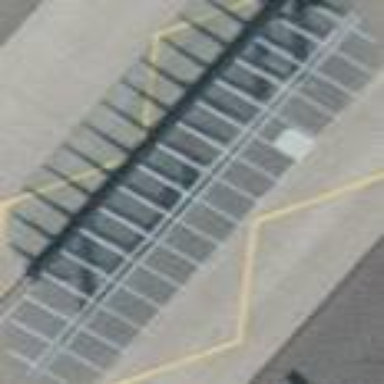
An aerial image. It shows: Shelter for public transport located on the roof of building.